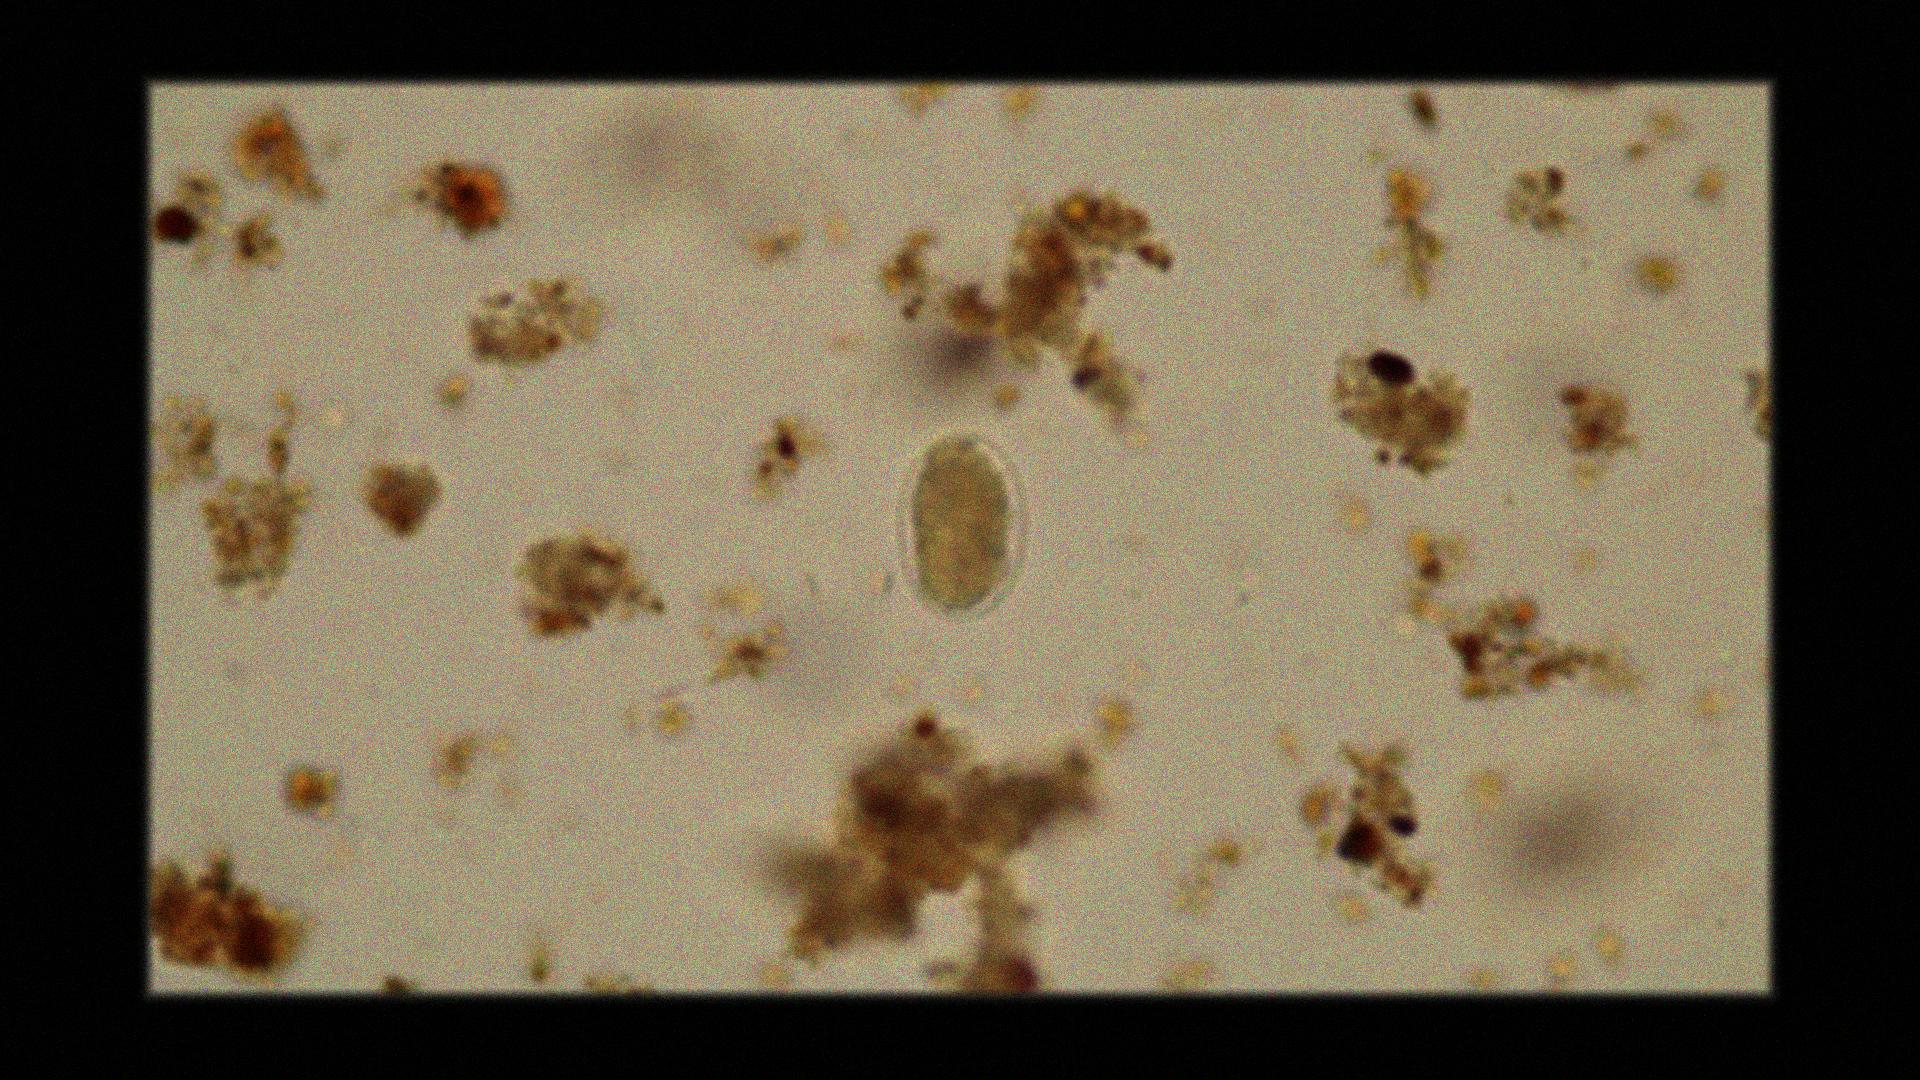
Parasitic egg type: Hookworm egg